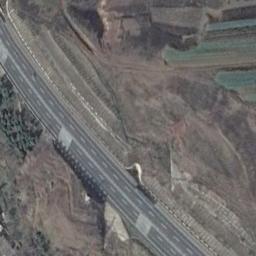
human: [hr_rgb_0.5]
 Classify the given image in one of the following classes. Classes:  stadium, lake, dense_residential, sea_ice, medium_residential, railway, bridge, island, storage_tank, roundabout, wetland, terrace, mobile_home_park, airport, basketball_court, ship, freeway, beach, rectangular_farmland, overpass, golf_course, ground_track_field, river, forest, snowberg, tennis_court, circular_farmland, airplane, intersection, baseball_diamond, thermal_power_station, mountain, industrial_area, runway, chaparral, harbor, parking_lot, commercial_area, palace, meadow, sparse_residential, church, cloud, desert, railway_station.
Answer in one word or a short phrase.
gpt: freeway